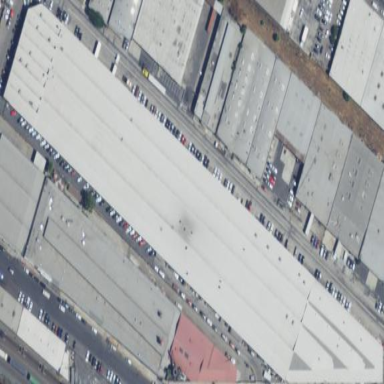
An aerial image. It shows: Warehouse.